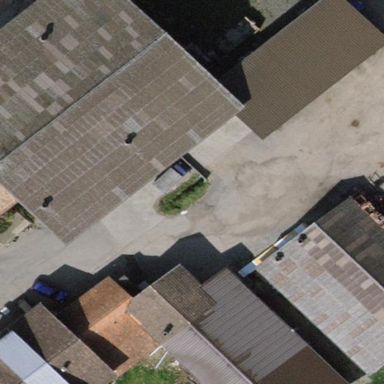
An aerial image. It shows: Farmyard area.